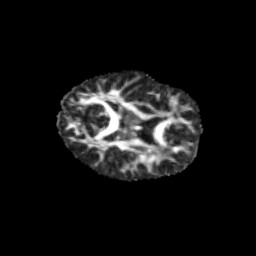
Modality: FA
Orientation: axial
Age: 10
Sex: female
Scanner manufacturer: siemens
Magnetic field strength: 3 T
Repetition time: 3.8 s
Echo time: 0.07 s